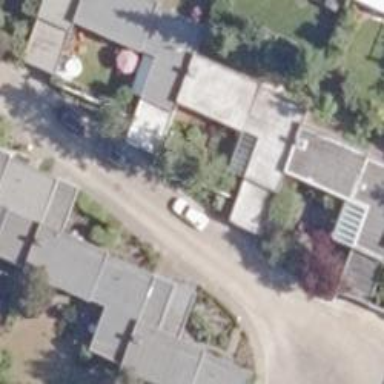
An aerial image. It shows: Flat-roofed house.